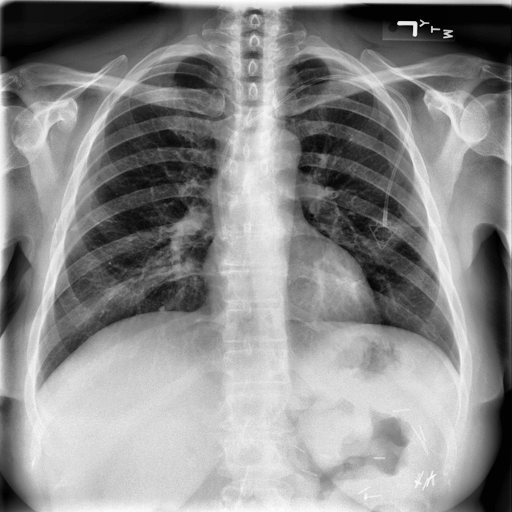
Finding: NORMAL